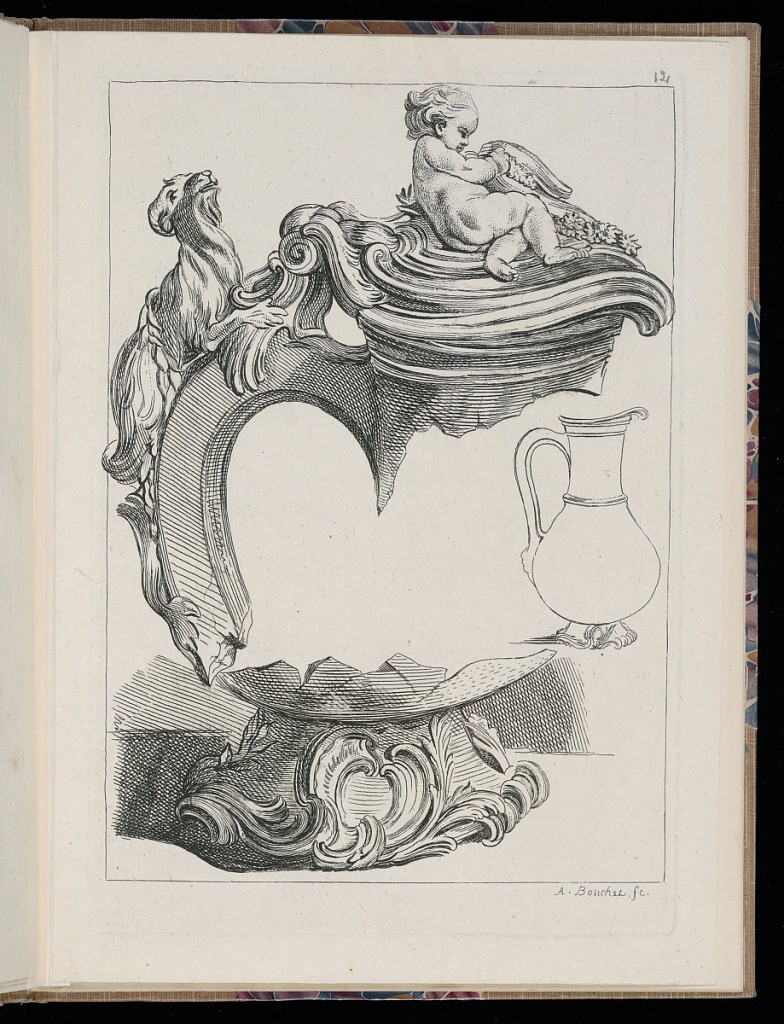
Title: Ornamental Vase Design
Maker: François Boucher, French, 1703–1770
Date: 1738–72
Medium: Etching on cream laid paper
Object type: Bound print
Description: Vase in the form of a pitcher with only the mounts (lid, handle, feet) fully rendered. A figure of a young boy reclines on rocks, shells, and flowers on the lid, while a goat with a long tail decorates the handle, and acanthus and scroll motifs adorn the foot. At right, a line drawing of the ewer to which the mounts might be attached. The plate is etched with the signature of the printmaker, and is inscribed in graphite with the plate number.